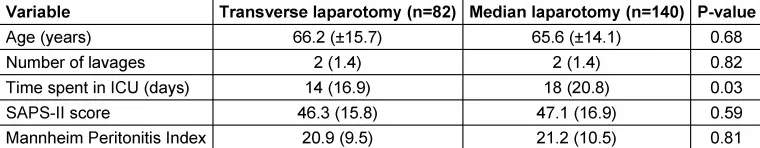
Patient characteristics.
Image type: chart (chart)